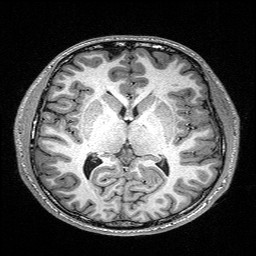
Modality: T1w
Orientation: coronal
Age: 22
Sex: male
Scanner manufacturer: siemens
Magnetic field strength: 3 T
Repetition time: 2.4 s
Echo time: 0.03 s